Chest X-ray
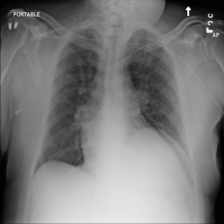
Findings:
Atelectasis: negative
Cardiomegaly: negative
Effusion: negative
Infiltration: negative
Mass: negative
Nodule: negative
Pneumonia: negative
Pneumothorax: negative
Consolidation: negative
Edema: negative
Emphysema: negative
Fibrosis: negative
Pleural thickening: negative
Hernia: negative